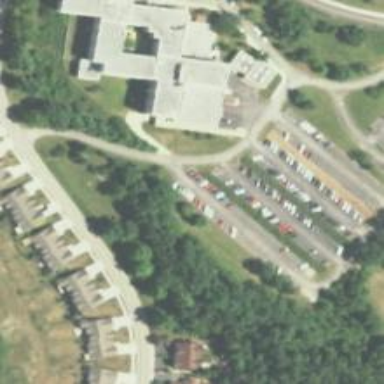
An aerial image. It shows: Nursing home.